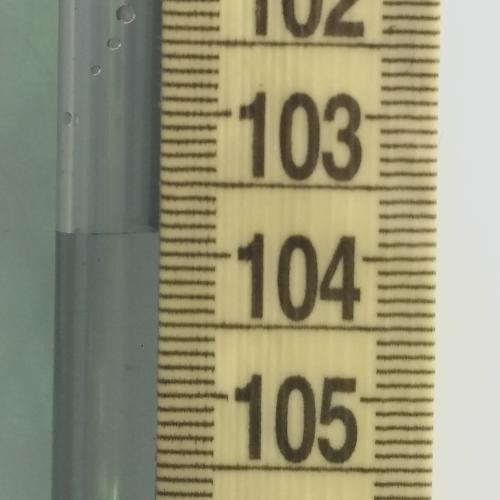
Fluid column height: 103.8 cm